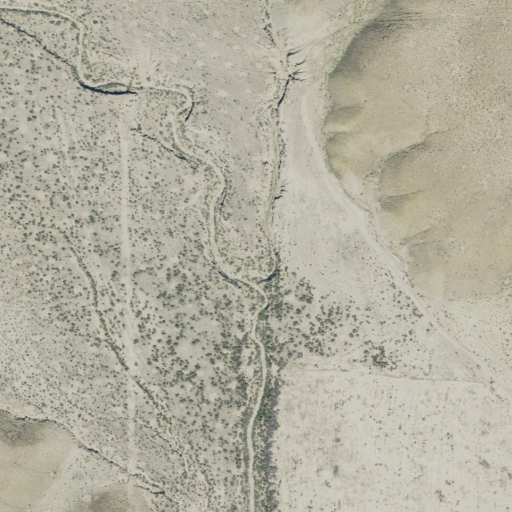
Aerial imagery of valley in Utah named Potter Wash containing only shrub